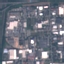
Land use / land cover: Industrial